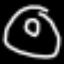
Label: donut